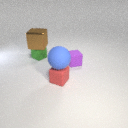
small red rubber cube in front of small green rubber cube